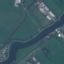
Land use / land cover class: River